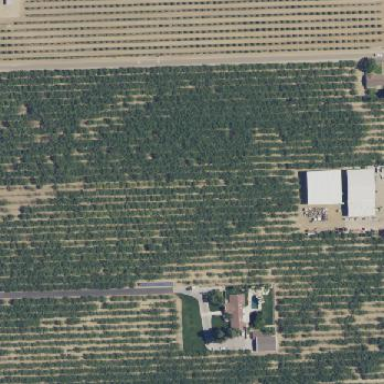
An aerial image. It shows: Vineyard with grape crops.